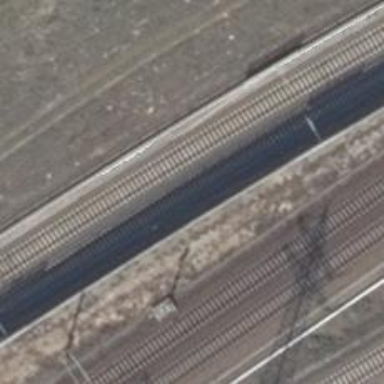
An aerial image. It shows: Railway track with contact line for electrification.